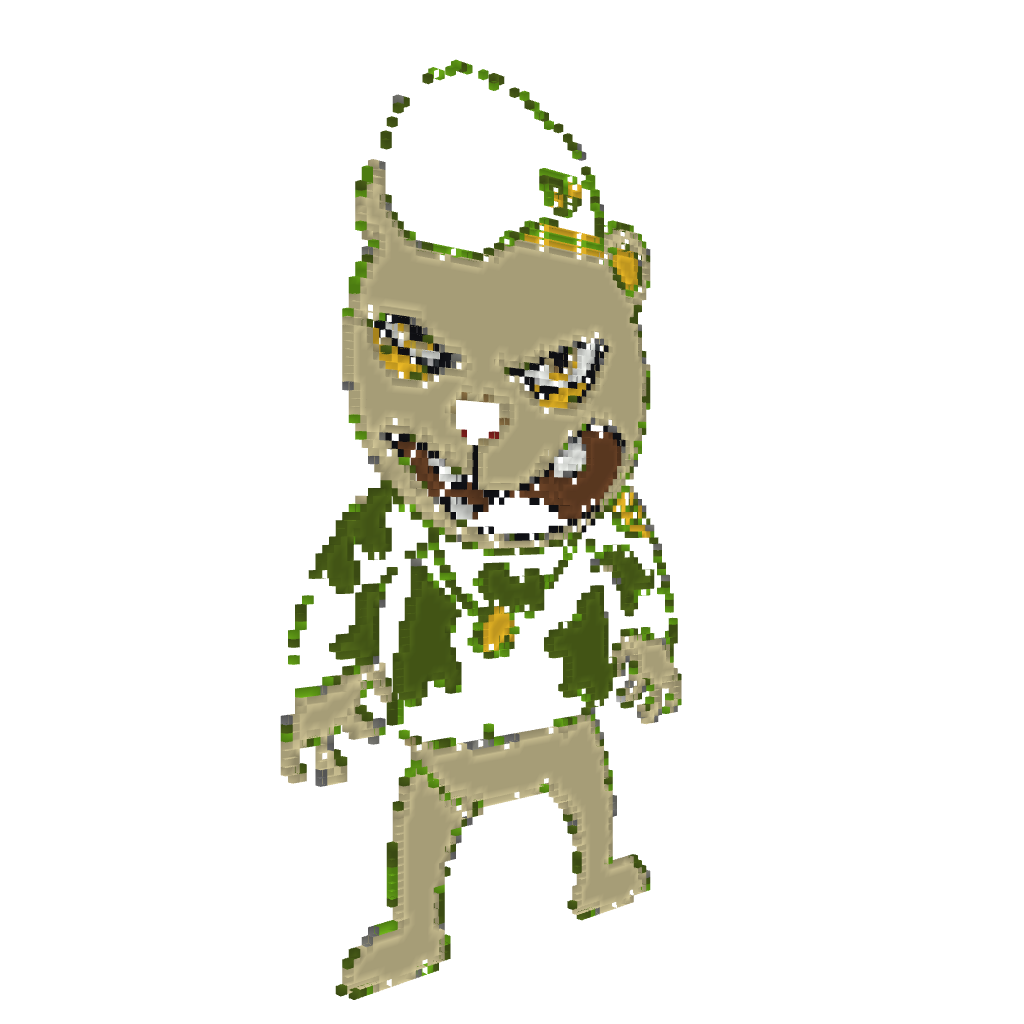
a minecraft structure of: Happy tree friends [flippy]